Question: I am creating an app with Firebase in which user can share quotes. Data is inserted successfully and it looks like this in database after each value inserted.
please see this image for database values:

and I want to fetch all the data in an ArrayList. and 'onclick' of refresh button the TextView should be updated to new value that will be randomly selected from ArrayList. I have tried something like this. but its not working. it showing nullpointerexception.
'''
public View onCreateView(LayoutInflater paramLayoutInflater, ViewGroup paramViewGroup, Bundle paramBundle) {
this.localView = paramLayoutInflater.inflate(R.layout.fragmenthome, paramViewGroup, false);
story = (TextView) localView.findViewById(R.id.story_text);
rl = (RelativeLayout) localView.findViewById(R.id.rlLayout);
linearLayout = (LinearLayout) localView.findViewById(R.id.bottom_bar);
imgRefresh = (ImageView) localView.findViewById(R.id.refreshStory);
databaseReference = FirebaseDatabase.getInstance().getReference().child("stories");
databaseReference.addValueEventListener(new ValueEventListener() {
@Override
public void onDataChange(DataSnapshot dataSnapshot) {
storiesary = new ArrayList<String>();
for (DataSnapshot childSnapshot: dataSnapshot.getChildren()) {
storiesary.add(childSnapshot.getValue().toString());
}
}
@Override
public void onCancelled(DatabaseError databaseError) {
}
});
imgRefresh.setOnClickListener(new View.OnClickListener() {
@Override
public void onClick(View v) {
setStory();
}
});
return localView;
}
public void setStory()
{
int arraysize = storiesary.size();
final int arrayposition1 = (new Random()).nextInt(arraysize);
story.setText(storiesary.get(arrayposition1));
}
'''
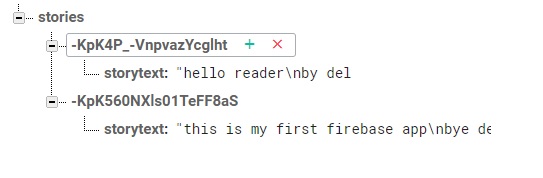
Answer: Try this
'''
databaseReference.addValueEventListener(new ValueEventListener() {
@Override
public void onDataChange(DataSnapshot dataSnapshot) {
storiesary = new ArrayList<String>();
for (DataSnapshot childSnapshot: dataSnapshot.getChildren()) {
HashMap map =(HashMap) childSnapshot.getValue();
if(map!=null) {
storiesary.add(map.get("storytext"));
}
//or
String name = (String) childSnapshot.child("storytext").getValue();
}
}
@Override
public void onCancelled(DatabaseError databaseError) {
Log.d(TAG,"Error");
}
});
'''